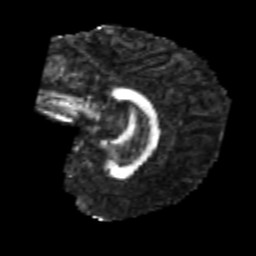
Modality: FA
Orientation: sagittal
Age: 25
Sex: male
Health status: healthy
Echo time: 0.074 s